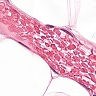
Metastatic tissue present: no